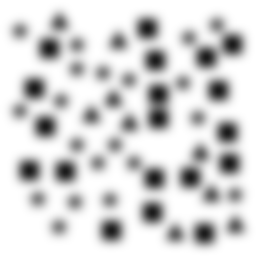
Squares: 19
Triangles: 9
Stars: 20
Total shapes: 48